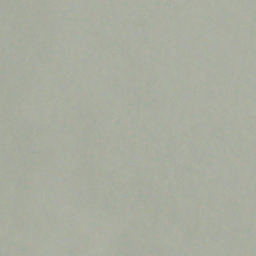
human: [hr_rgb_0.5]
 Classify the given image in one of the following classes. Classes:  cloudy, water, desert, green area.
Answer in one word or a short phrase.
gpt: cloudy